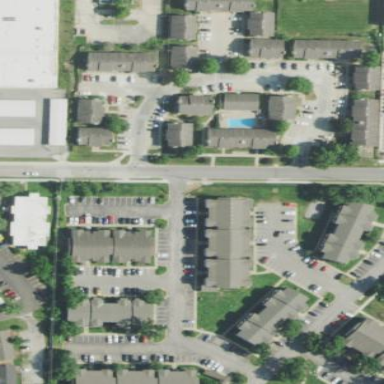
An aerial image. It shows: Residential area with apartments.